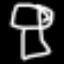
Label: mushroom